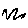
Label: zigzag